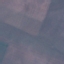
Land use / land cover: AnnualCrop